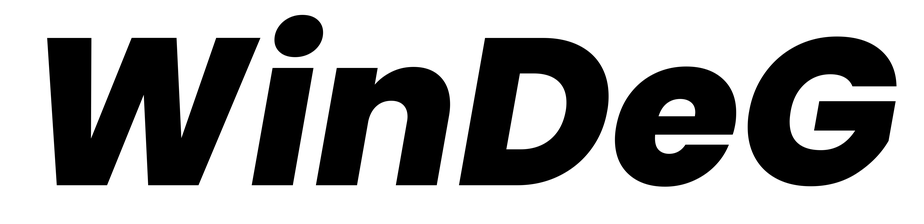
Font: Poppins-ExtraBoldItalic